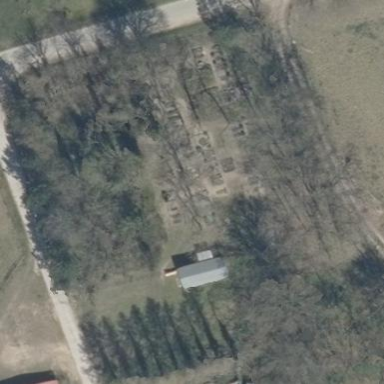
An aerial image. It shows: Cemetery.